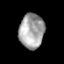
Tissue: prostate
Cell type: T cells
Senescence score: 0.3508
Nuclear area (px): 848
Mean DAPI intensity: 164.89